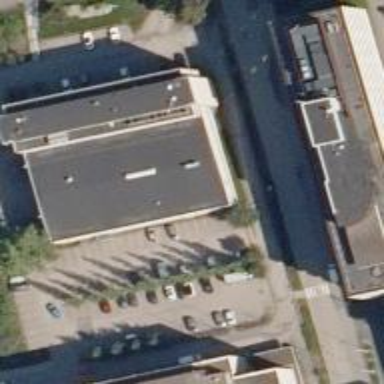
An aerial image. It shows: Office building that also houses theatre.